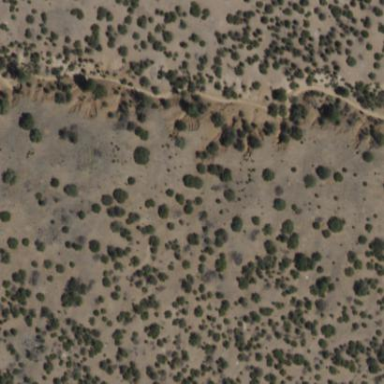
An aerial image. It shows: Area covered in scrub vegetation.